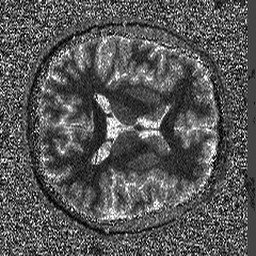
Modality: T1map
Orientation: axial
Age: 41
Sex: male
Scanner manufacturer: siemens
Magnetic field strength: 3 T
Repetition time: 5 s
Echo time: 0.00298 s